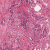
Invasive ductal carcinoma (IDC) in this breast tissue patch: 1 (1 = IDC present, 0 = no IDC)